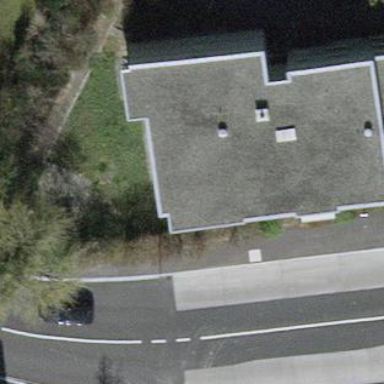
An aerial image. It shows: Building with flat roof.